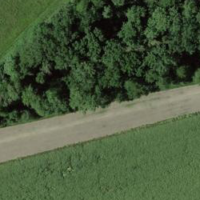
EUNIS habitat code: 52
Species observed at this site:
Prunus padus